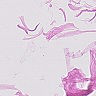
Metastatic tissue present: no